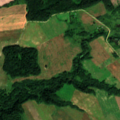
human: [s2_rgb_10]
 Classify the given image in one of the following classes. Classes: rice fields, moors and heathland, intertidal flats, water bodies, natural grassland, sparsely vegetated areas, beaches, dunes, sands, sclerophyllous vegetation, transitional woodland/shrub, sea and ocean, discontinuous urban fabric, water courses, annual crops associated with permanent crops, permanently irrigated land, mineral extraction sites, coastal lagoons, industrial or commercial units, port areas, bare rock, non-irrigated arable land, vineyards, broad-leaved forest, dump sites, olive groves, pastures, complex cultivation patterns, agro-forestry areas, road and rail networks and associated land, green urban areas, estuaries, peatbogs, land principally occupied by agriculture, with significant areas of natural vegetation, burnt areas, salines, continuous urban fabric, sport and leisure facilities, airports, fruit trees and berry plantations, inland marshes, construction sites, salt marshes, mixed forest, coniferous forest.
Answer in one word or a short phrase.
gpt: non-irrigated arable land, land principally occupied by agriculture, with significant areas of natural vegetation, coniferous forest, mixed forest